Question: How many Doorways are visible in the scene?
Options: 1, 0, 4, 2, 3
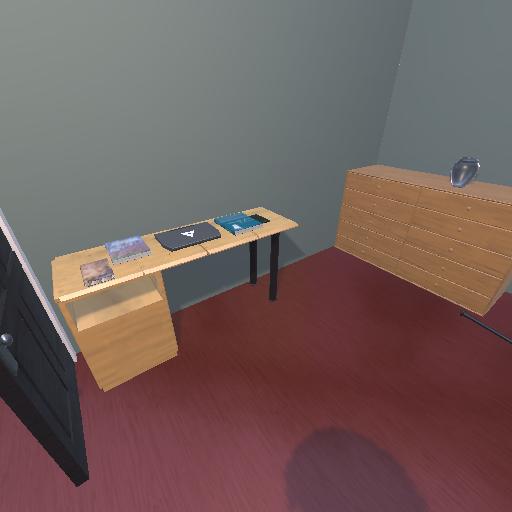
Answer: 1